Question: Some 3 days ago a friend helped me with this, but I needed to rebuild my controller and view and lost the command that auto input "datetime.now" when client create something new on web compiled
I remember that was a line on:

I'm from Brazil, sorry about some language errors.
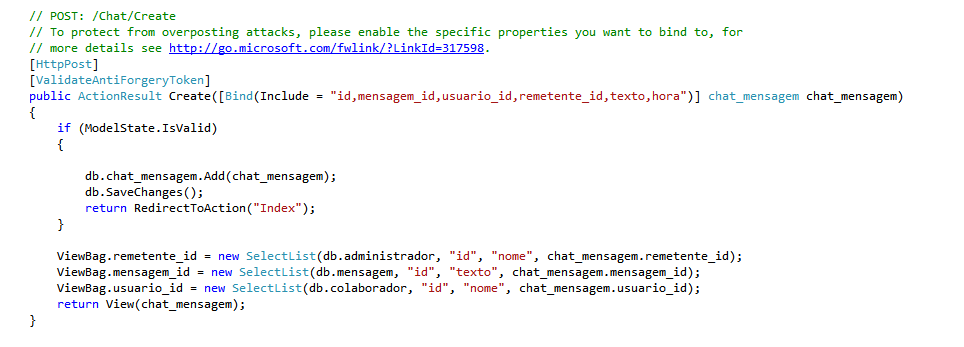
Answer: First, please do not post code as an image. Your question itself, should include all relevant code in text.
That said, there's nothing really special here. If you want to set a property to 'DateTime.Now' before saving in your controller, you just do :
'''
foo.CreatedDate = DateTime.Now;
db.Foos.Add(foo);
db.SaveChanges();
'''
However, it's better if you're going to do this with any frequency, to actually use a custom getter and setter on your property to handle this automatically:
'''
private DateTime? createdDate;
public DateTime CreatedDate
{
get { return createdDate ?? DateTime.Now; }
set { createdDate = value; }
}
'''
That way, if the property hasn't been explicitly set, it will automatically return 'DateTime.Now'. After it has been set, it will return whatever it was set to.
Finally, you should avoid 'DateTime.Now'. The value of that is the local time, and really has no relevance to anything. If you ever co-locate your site on servers in different timezones, the value in the database quickly becomes meaningless. You should always use 'DateTime.UtcNow', which returns the current date and time in UTC, which will always be the same regardless of local server time. Or, if you insist on storing local time, then use 'DateTimeOffset.Now', so you'll at least have a timezone component to work with.